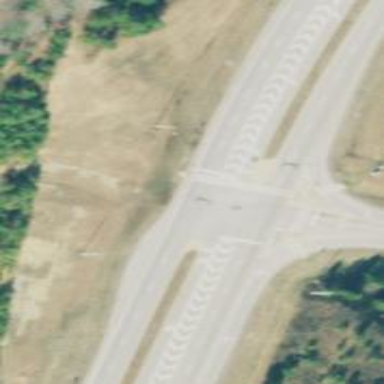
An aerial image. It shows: Primary link highway with asphalt surface.